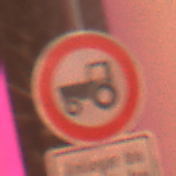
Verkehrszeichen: VerbotKraftfahrzeugeZuegeNichtSchneller25
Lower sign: SonstigeFahrzeugePersonengruppenFrei3
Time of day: Night
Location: Outdoor (Urban)
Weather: Overcast
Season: Winter
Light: Artificial